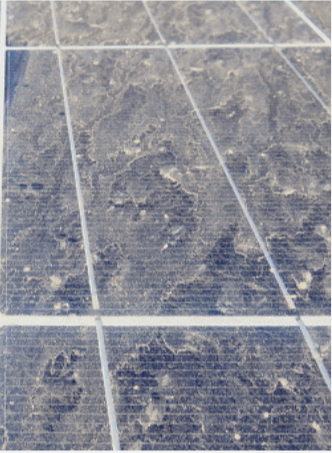
Label: Dusty